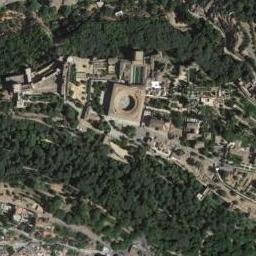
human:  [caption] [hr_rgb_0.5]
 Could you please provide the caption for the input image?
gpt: The square palace with a circular courtyard is surrounded by a forest .

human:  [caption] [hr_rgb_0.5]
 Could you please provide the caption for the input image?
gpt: The palace is surrounded by trees .

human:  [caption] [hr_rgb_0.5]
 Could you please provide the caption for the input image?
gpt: The roofs of palaces are all red .

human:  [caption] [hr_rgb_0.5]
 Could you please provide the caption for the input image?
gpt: There are many trees near the palace .

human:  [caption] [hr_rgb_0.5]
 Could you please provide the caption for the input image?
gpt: There are many green trees around the brown palace .